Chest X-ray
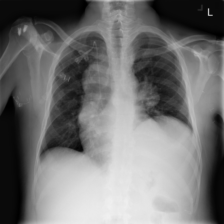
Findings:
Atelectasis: negative
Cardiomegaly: negative
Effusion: negative
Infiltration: negative
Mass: negative
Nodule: negative
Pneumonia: negative
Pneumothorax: negative
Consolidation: negative
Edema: negative
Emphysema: negative
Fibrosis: negative
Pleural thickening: negative
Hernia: negative